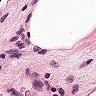
Metastatic tissue present: no